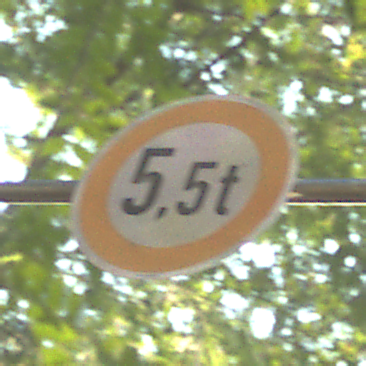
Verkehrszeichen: TatsaechlicheMasse
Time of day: SunriseSunset
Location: Outdoor (Suburban)
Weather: Clear
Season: NotSpecified
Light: Natural